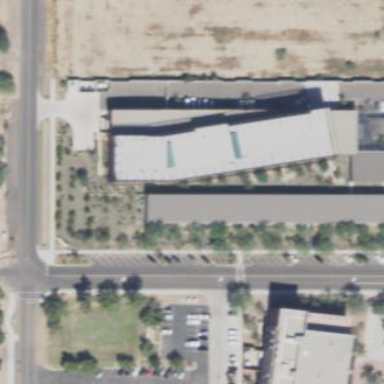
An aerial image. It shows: Public building.